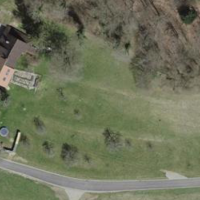
EUNIS habitat code: 25
Species observed at this site:
Sambucus nigra